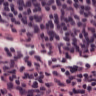
Metastatic tissue present: no